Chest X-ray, AP view. Patient: 49 years old, sex M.
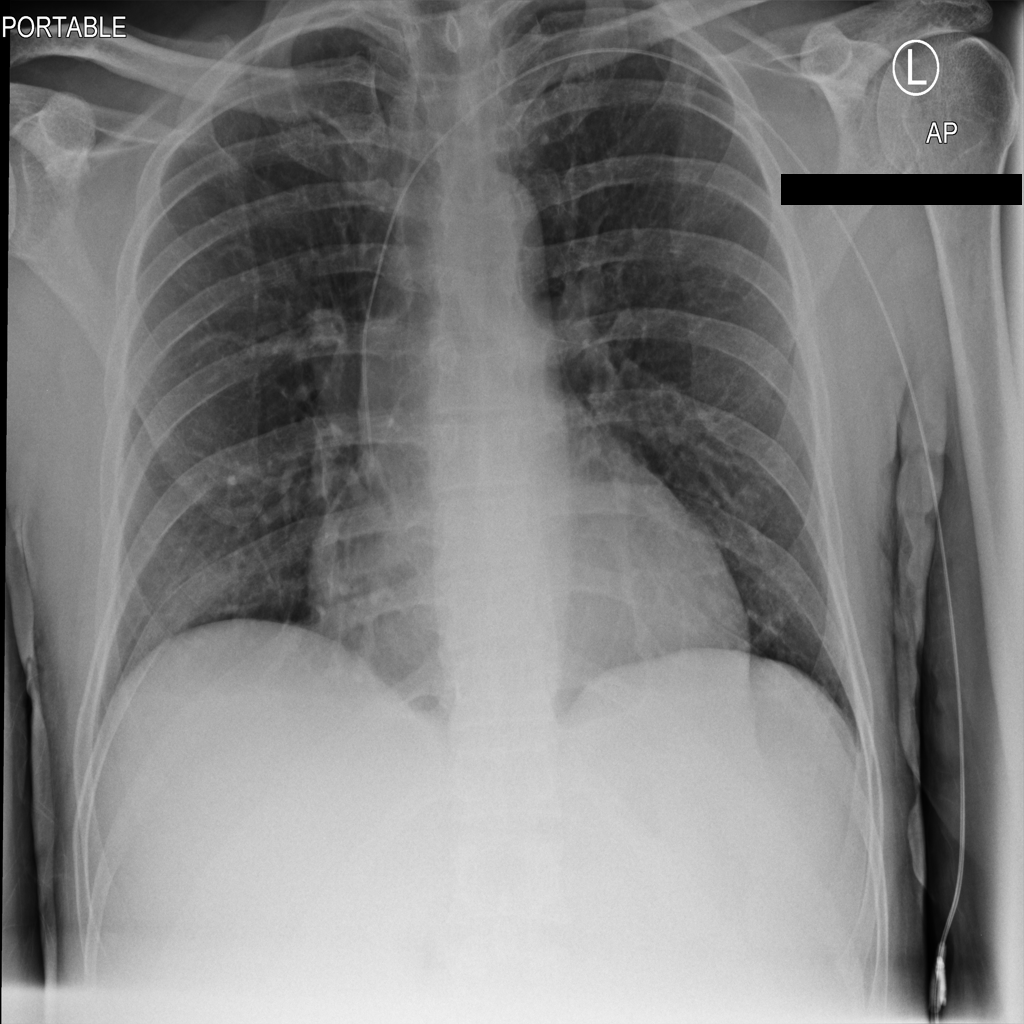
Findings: No Finding